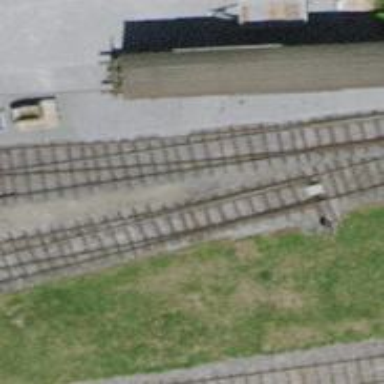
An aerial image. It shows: Railway switch.